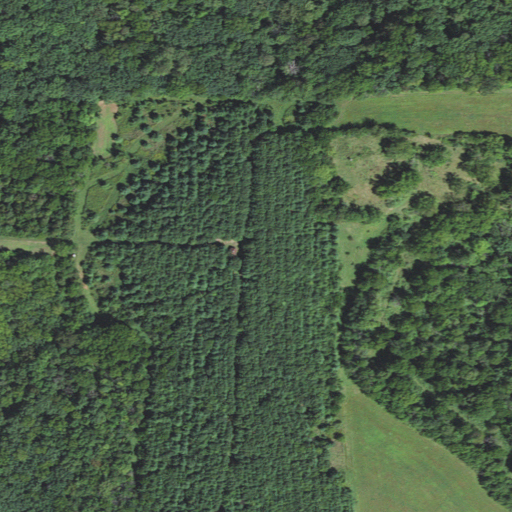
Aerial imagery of ridge(s) in Wisconsin named Bomkamp Ridge containing deciduous forest, pasture, open development, mixed forest, and cultivated crops